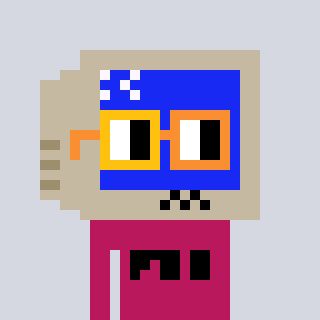
a pixel art character with square yellow and orange glasses, a old monitor-shaped head and a darkpink-colored body on a cool background